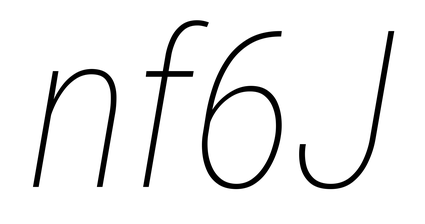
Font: Roboto-Italic_Condensed_Thin_Italic